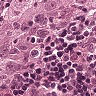
Metastatic tissue present: yes